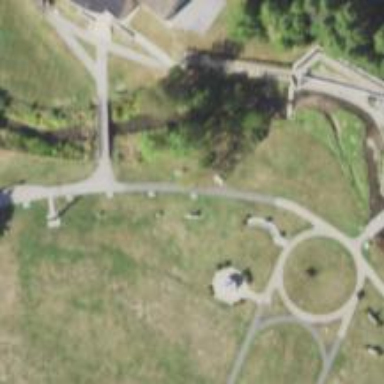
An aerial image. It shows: Historical site featuring war memorial.